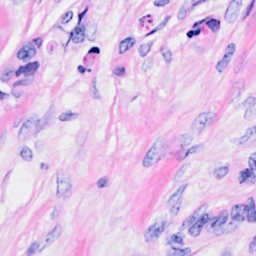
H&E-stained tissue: Breast